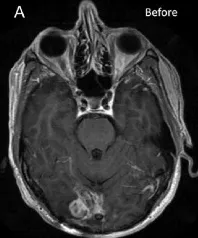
MRI and PET imaging studies. (A,
B) MRI post-contrast T1-weighted images of patient no. 1 showing a right occipital single mass before ERKD.
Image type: radiology (mri)